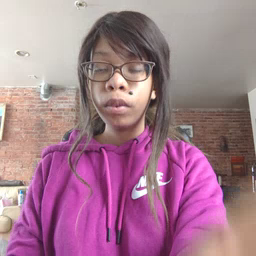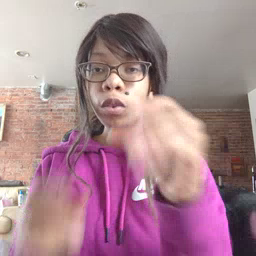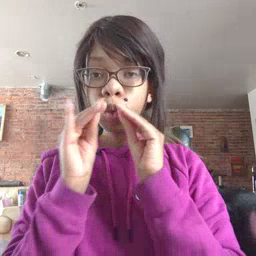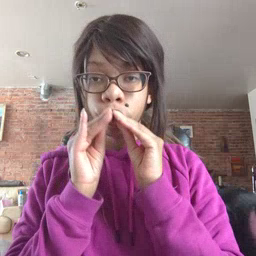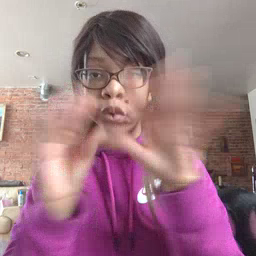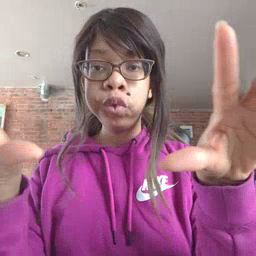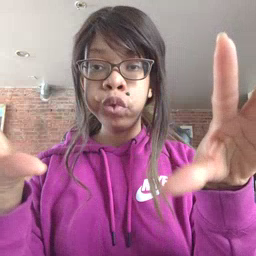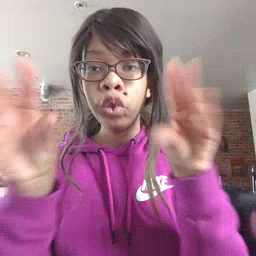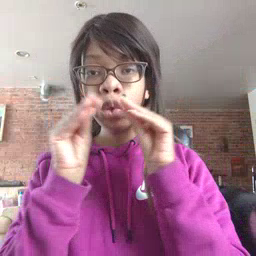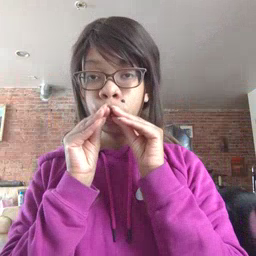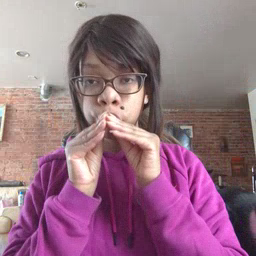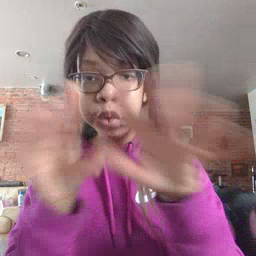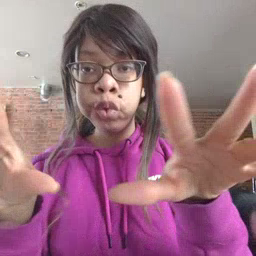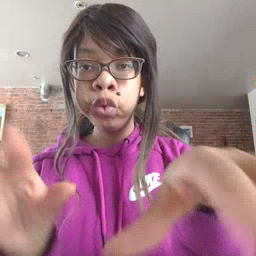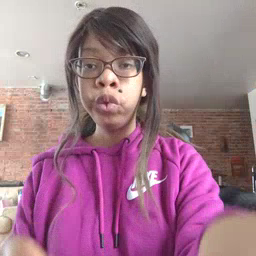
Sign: blow